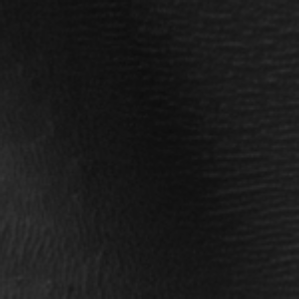
Label: frost